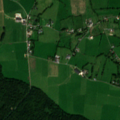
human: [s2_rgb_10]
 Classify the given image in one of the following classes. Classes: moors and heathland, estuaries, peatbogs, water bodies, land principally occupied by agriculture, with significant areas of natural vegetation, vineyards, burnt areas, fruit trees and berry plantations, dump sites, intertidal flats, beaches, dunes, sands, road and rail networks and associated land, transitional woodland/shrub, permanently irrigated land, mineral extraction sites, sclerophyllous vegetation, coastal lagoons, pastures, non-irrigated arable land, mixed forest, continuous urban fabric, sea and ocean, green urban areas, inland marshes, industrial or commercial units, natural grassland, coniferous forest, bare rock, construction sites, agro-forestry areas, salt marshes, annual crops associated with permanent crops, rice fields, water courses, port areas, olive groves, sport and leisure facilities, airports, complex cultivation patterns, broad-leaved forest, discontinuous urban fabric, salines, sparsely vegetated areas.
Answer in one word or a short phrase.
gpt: discontinuous urban fabric, pastures, complex cultivation patterns, broad-leaved forest